Field crop: maize
Growth stage: 2
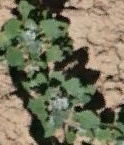
Species: chenopodium